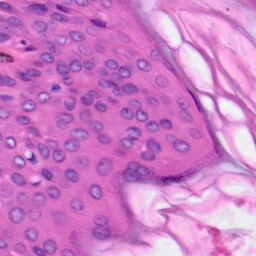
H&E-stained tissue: Skin